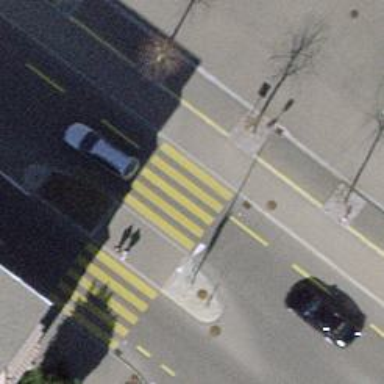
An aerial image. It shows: Crossing with traffic signals.